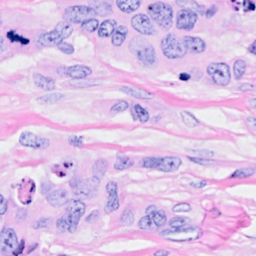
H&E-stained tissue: Breast